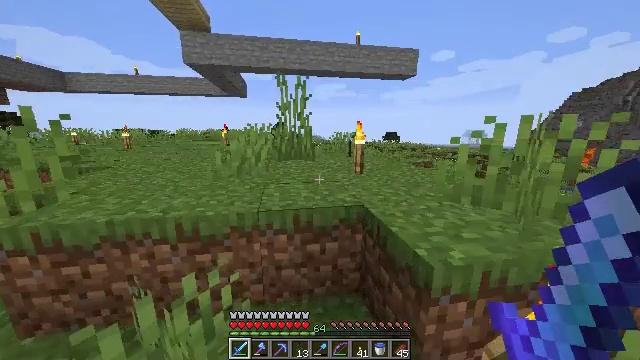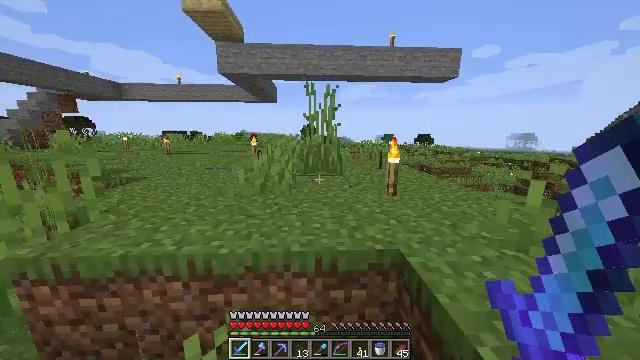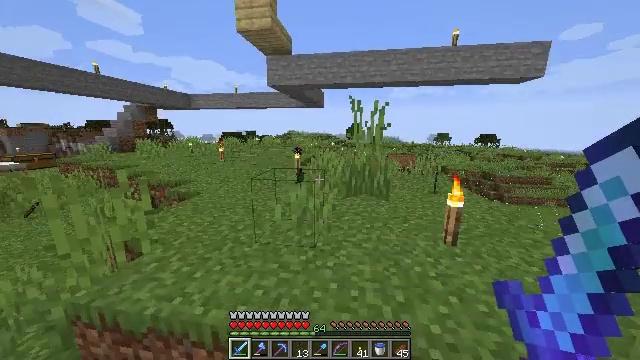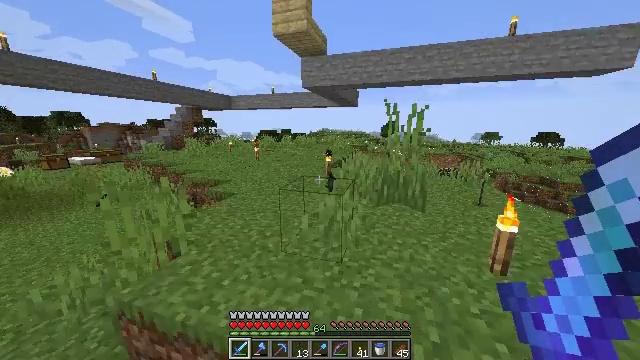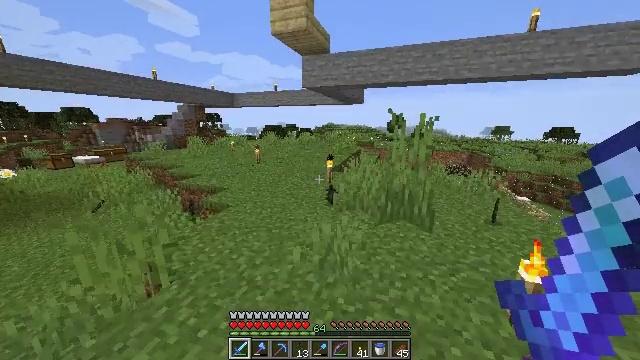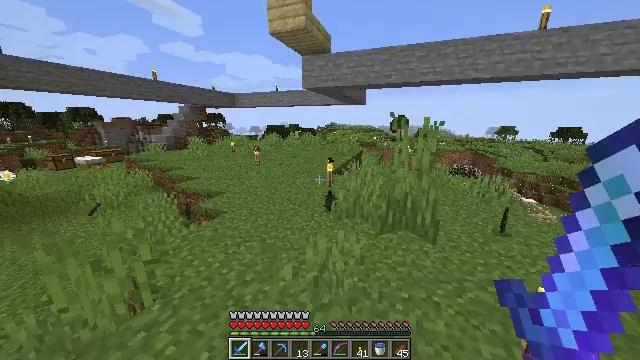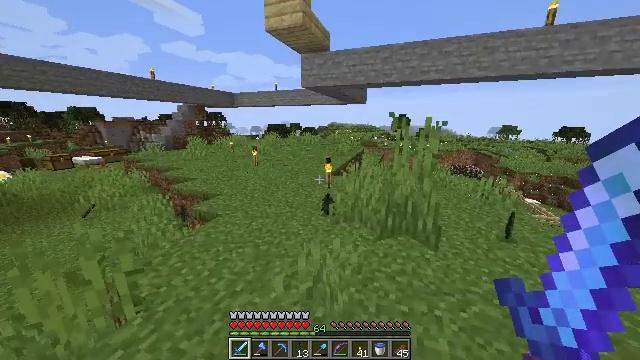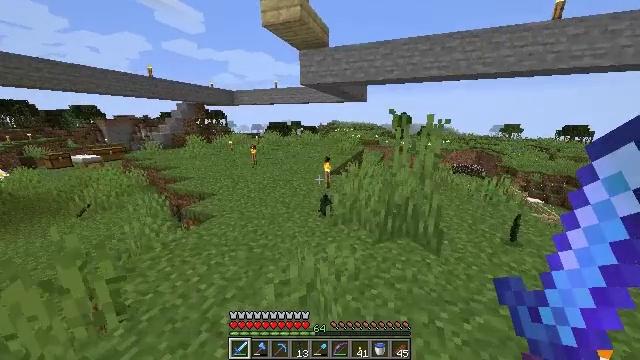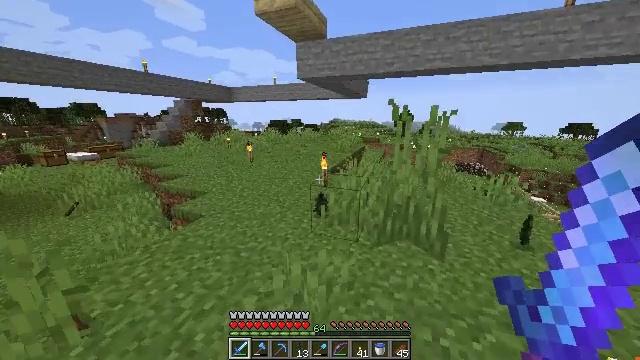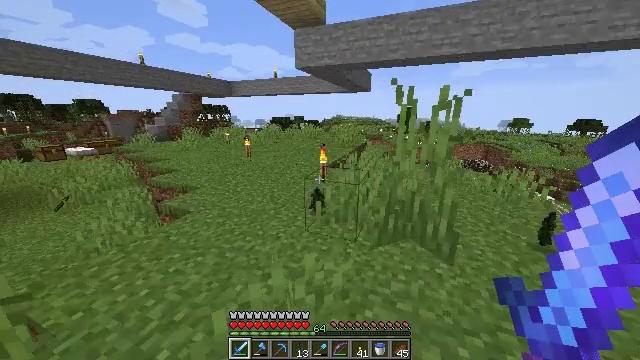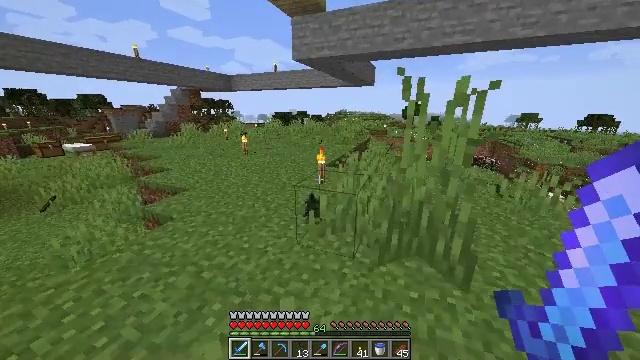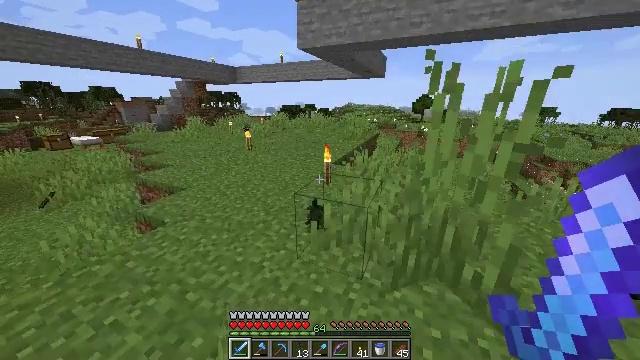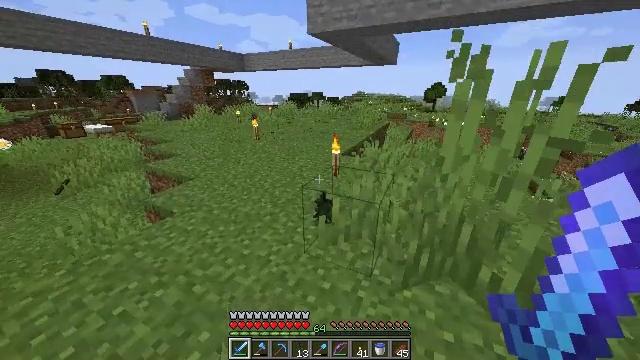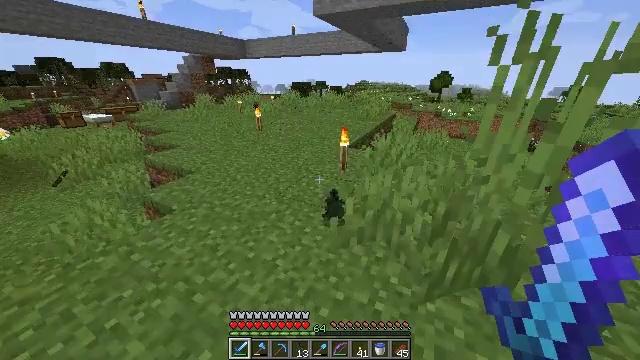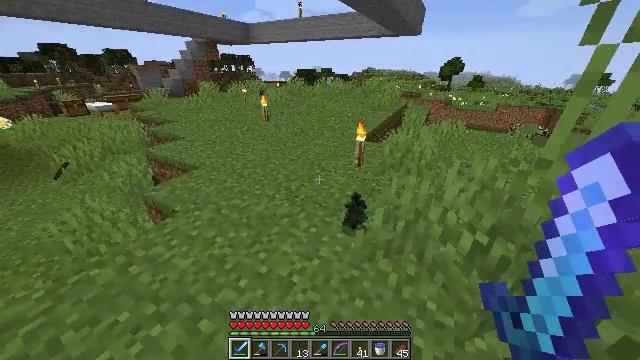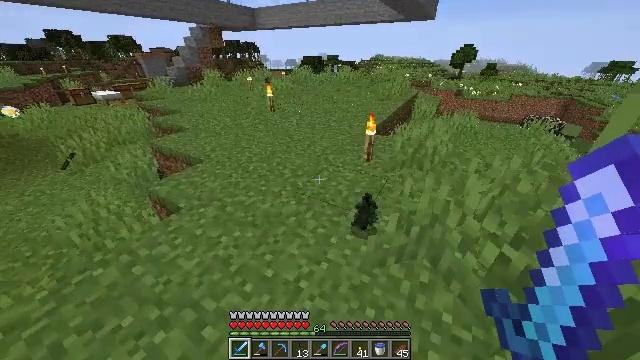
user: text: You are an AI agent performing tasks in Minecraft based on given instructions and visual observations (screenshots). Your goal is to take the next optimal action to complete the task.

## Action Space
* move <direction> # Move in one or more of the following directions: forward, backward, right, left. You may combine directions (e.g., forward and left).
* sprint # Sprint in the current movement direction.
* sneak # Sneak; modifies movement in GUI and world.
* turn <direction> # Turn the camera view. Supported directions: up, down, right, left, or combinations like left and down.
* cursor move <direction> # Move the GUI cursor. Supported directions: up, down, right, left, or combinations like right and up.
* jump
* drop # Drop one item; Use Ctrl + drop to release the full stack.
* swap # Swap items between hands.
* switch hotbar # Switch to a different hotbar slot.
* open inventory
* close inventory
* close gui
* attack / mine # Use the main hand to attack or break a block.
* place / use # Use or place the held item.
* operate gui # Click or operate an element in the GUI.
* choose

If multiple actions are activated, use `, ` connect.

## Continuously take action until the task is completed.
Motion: motion action
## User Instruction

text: Attack the melon to collect it.
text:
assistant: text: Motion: move forward, sprint, turn left, jump
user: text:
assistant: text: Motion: move forward, sprint, turn left, jump
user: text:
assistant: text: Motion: move forward, sprint, turn left, jump
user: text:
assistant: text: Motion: move forward, sprint, turn left and down, jump
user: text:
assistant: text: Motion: move forward and move right, sprint
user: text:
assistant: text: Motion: move forward and move right, sprint
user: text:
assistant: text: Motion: move forward, sprint
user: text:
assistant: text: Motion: move forward, sprint
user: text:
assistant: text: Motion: move forward, sprint
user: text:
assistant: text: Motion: move forward, sprint, turn down
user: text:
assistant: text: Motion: move forward and move left, sprint, turn left and down
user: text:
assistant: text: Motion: move forward and move left, sprint, turn left and down
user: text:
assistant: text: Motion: move forward and move left, sprint, turn down
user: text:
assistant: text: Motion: move forward, sprint, turn left and down
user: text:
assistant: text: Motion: move forward, sprint, turn left and down
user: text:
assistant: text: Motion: move forward and move right, sprint, turn right and down
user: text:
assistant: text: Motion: move forward and move right, sprint, turn right and down
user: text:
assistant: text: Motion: move forward and move right, sprint, turn right and down
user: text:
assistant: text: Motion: move forward and move right, sprint, turn right and down
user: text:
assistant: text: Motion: move forward and move right, sprint, turn right
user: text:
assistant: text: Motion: move forward and move right, sprint, turn right
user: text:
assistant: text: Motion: move forward and move right, sprint, turn right
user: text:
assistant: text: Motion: move forward, sprint, turn right
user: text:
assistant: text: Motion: move forward, sprint, turn right
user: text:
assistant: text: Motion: move forward, sprint
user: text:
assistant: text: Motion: move forward, sprint
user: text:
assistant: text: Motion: move forward, sprint, turn left and up
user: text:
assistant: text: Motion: move forward and move left, sprint, turn left
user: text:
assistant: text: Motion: move forward and move left, sprint, turn left
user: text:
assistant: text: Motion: move forward and move left, sprint